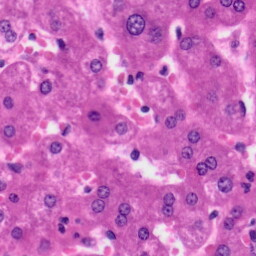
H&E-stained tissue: Liver